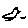
Label: bird